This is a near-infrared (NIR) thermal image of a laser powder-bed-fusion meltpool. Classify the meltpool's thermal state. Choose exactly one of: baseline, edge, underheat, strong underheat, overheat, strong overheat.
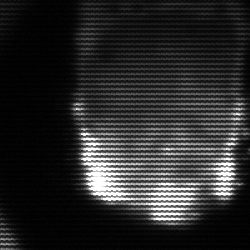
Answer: baseline